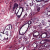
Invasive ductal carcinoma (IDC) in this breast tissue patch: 0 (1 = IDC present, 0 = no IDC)